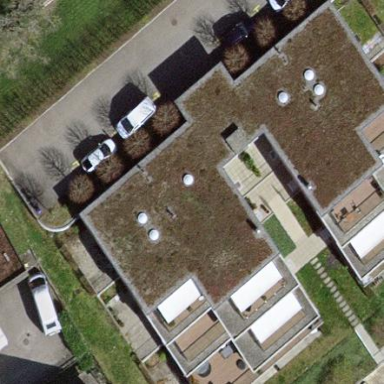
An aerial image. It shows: View of apartment building.